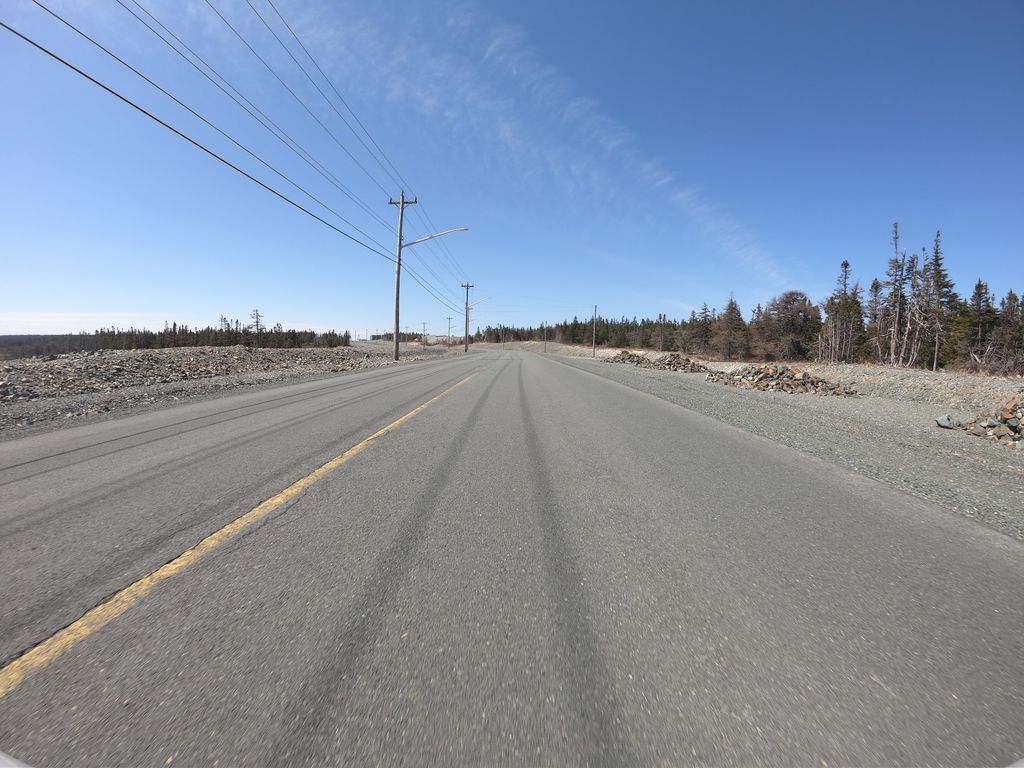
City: st_johns